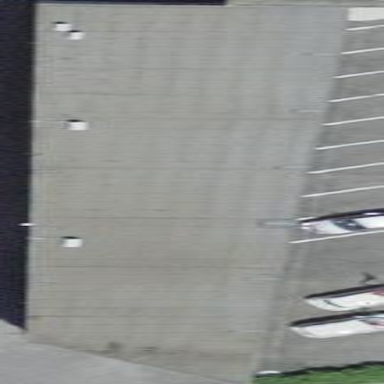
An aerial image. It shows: Commercial building.